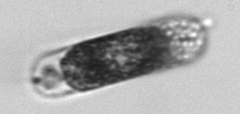
Label: Hemiaulus